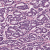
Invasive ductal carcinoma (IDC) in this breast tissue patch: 1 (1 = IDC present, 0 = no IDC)